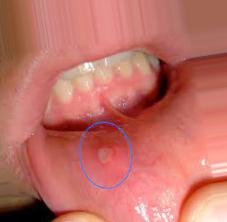
Condition: Mouth Ulcer